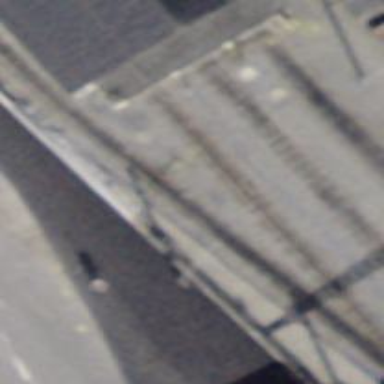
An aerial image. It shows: Narrow-gauge railway yard with one track. The yard is electrified with contact line.